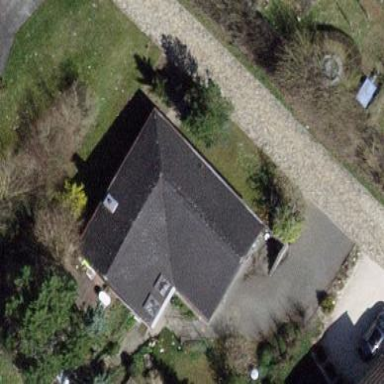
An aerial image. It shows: Building with tiled roof.